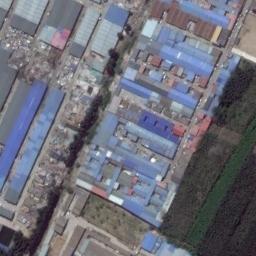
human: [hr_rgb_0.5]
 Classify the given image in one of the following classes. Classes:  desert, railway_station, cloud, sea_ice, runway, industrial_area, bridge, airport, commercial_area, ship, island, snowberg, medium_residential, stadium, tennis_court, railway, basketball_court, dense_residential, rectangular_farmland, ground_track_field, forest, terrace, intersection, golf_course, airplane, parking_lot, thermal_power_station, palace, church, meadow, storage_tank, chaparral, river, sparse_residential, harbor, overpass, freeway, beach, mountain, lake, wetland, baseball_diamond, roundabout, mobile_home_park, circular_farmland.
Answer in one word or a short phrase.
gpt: industrial_area